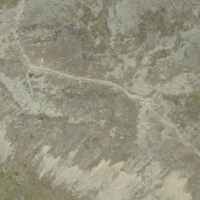
EUNIS habitat code: 31
Species observed at this site:
Jacobaea incana